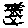
Label: line